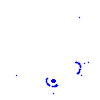
Particle: pion